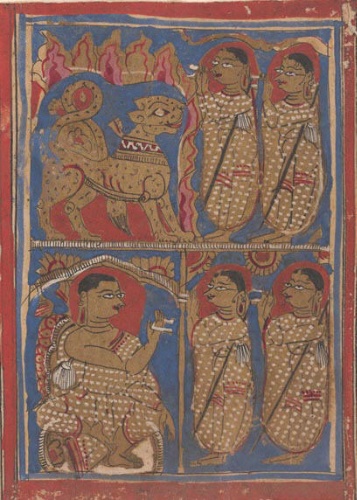
Date: 15th century
Object type: Folio
Classification: Paintings
Medium: Ink, opaque watercolor, and gold on paper
Culture: India (Gujarat)
Dimensions: 4 3/8 x 10 5/8 in. (11.1 x 27 cm)
Department: Asian Art
Credit line: Rogers Fund, 1955
Accession year: 1955
Repository: Metropolitan Museum of Art, New York, NY
Tags: Men|Women|Lions